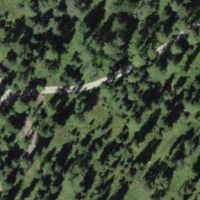
EUNIS habitat code: 43
Species observed at this site:
Vaccinium myrtillus
Linnaea borealis